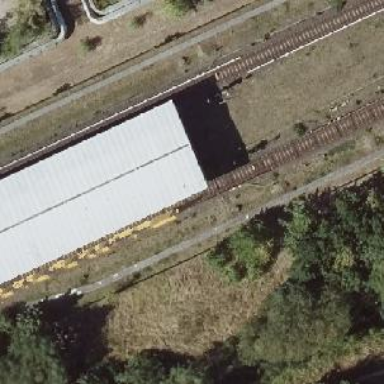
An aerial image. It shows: Stop position for public transport at railway stop.